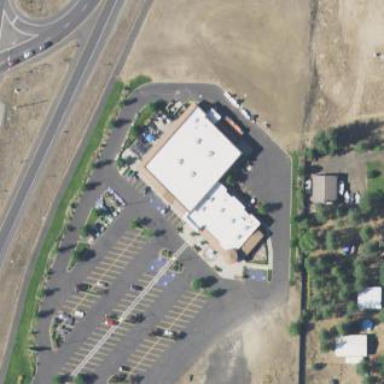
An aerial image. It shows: Retail building.